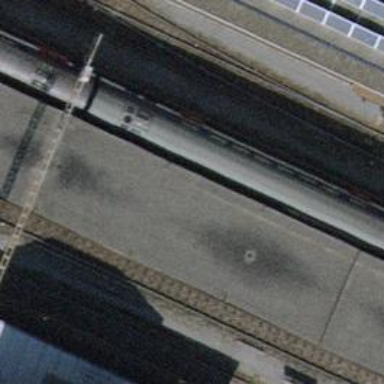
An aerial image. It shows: Public transport stop position along the railway.